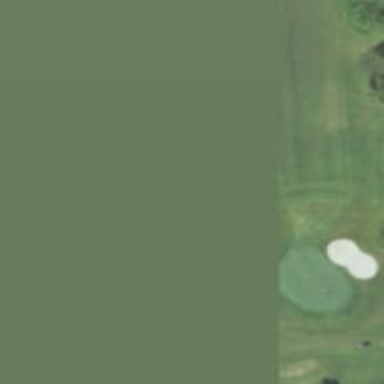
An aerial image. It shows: Pathway for golfing.